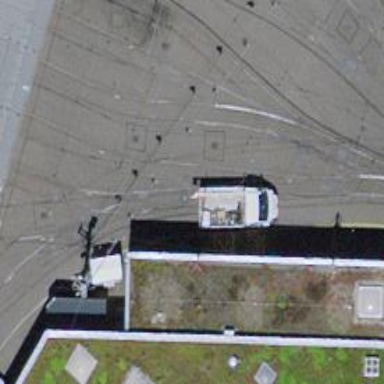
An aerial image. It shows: Tram railway with one track running through service yard. The railway is electrified with contact lines.